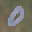
Label: 0